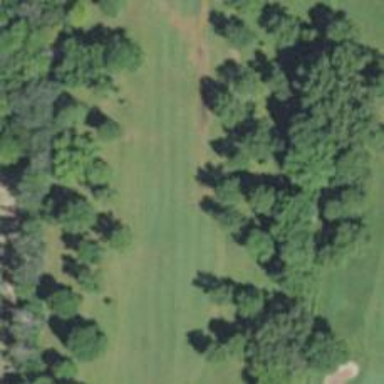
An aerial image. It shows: View of golf hole.